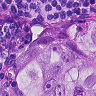
Metastatic tissue present: yes